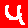
Digit: 4